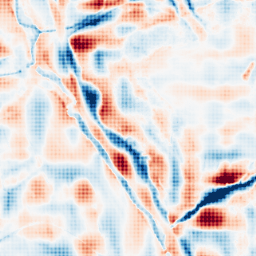
Category: wavelet
Decomposition family: wavelet_dwt
Decomposition parameters: wavelet: sym4
level: 5
Upsampling method: sinc_hamming
Upsampling parameters: scale: 4
kernel_size: 4
Upsampling scale: 4